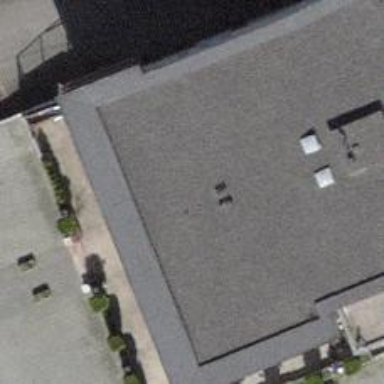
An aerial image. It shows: Restaurant.